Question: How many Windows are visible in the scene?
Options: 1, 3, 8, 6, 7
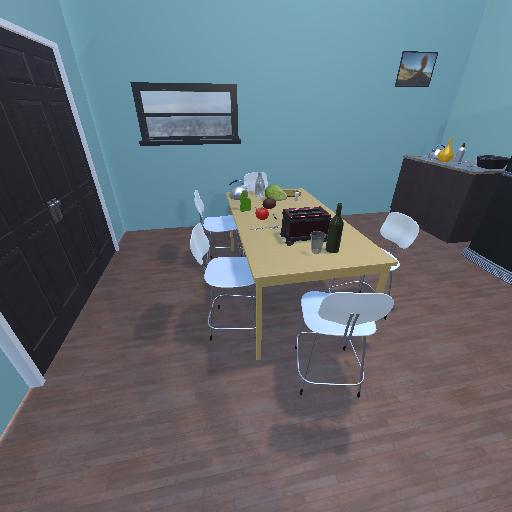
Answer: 1